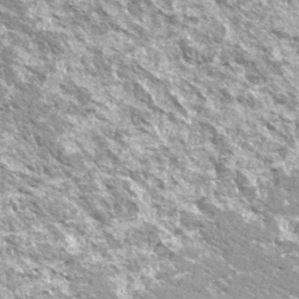
Label: frost